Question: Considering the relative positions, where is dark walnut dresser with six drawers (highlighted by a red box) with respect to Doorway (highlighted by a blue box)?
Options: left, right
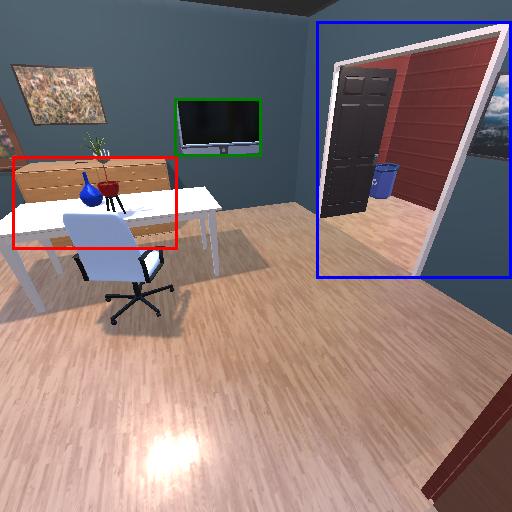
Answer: left